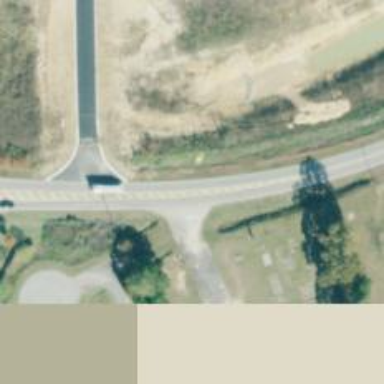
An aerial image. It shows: Tertiary road with asphalt surface.